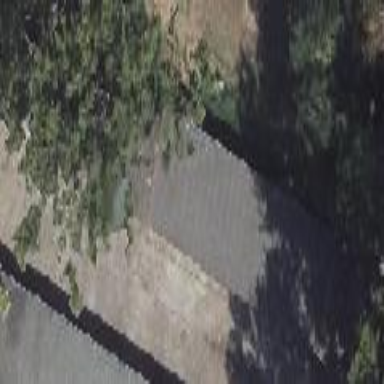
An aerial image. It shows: Garages with skillion roof design.